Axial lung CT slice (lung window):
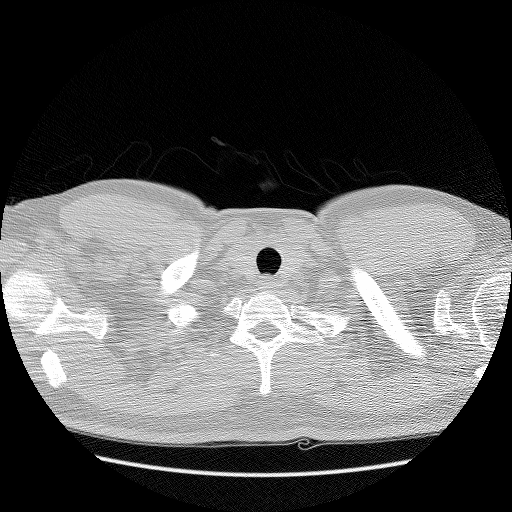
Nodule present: no